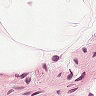
Metastatic tissue present: no